Aerial crown-view tile of a tropical tree (Barro Colorado Island, Panama), acquired 20241216:
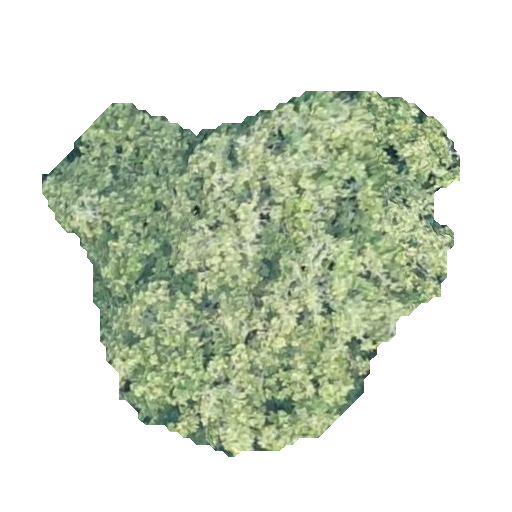
Species: Anacardium excelsum
GBIF accepted scientific name: Anacardium excelsum
Crown area: 153.67 m²